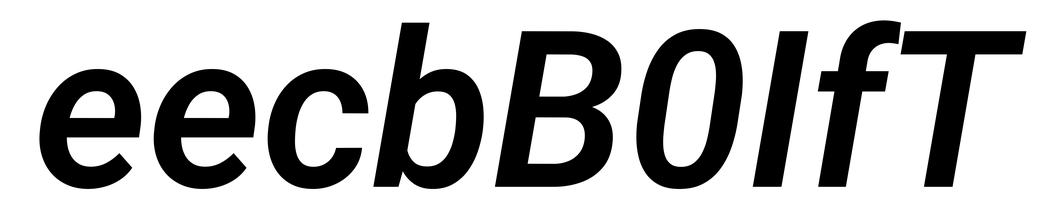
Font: Roboto-Italic_SemiBold_Italic